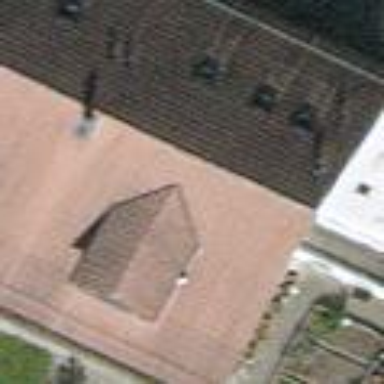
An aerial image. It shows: Terrace building with tiled roof.